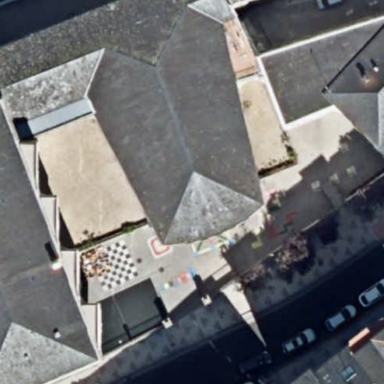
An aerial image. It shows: School building.